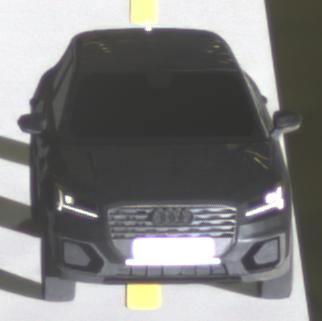
Make: Audi
Model: Q2
Model produced from: 2016
Model produced until: 2020
Doors: 5
Color: black
Road condition: dry road
Daytime: night
Contrast: high contrast